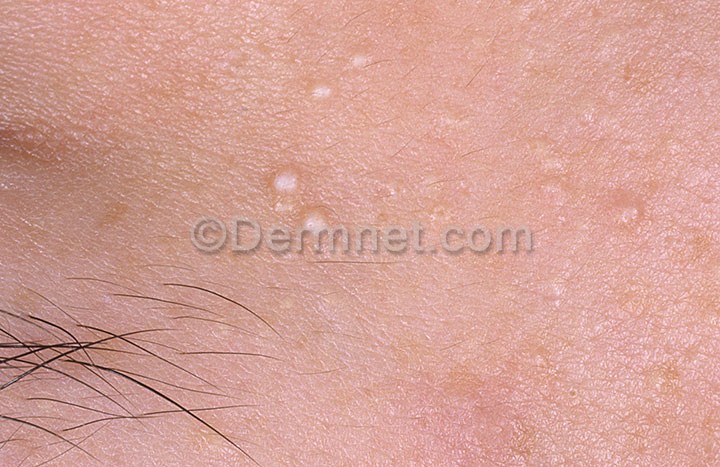
Disease: Light Diseases and Disorders of Pigmentation